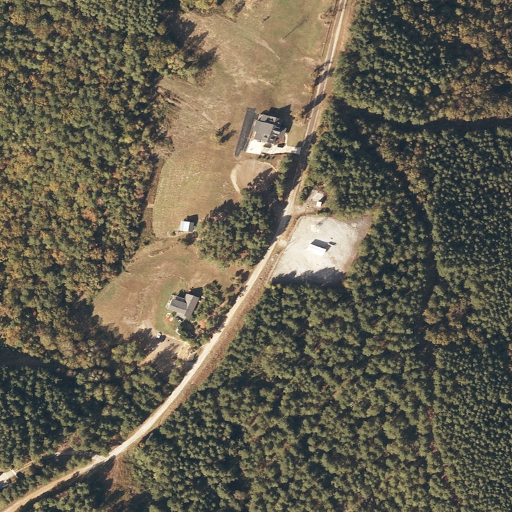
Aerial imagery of mountain in Alabama named Turkey Heaven Mountain containing evergreen forest, deciduous forest, mixed forest, low intensity development, grassland, high intensity development, medium intensity development, open development, and shrub